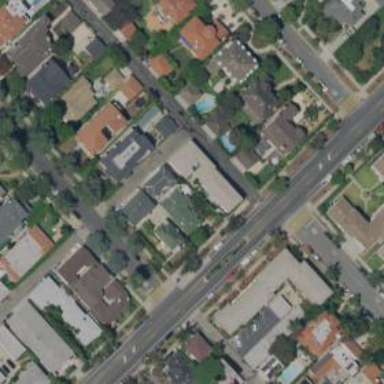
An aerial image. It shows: Tertiary road with asphalt surface surrounded by residential buildings.